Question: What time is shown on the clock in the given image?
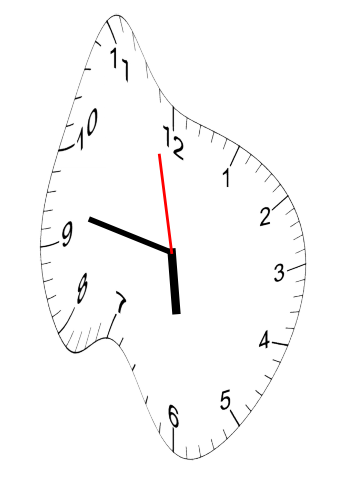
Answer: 05:46:58